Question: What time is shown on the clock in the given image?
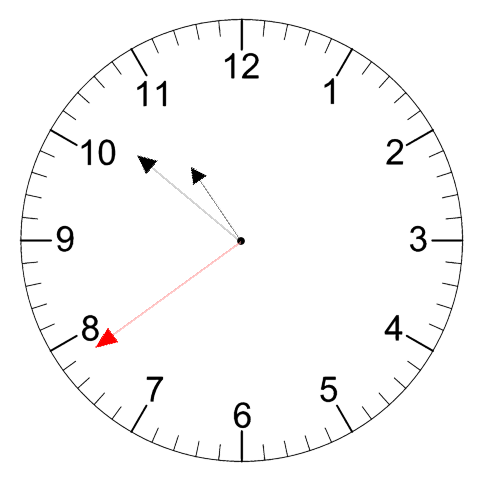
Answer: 10:51:39